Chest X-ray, PA view. Patient: 36 years old, sex F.
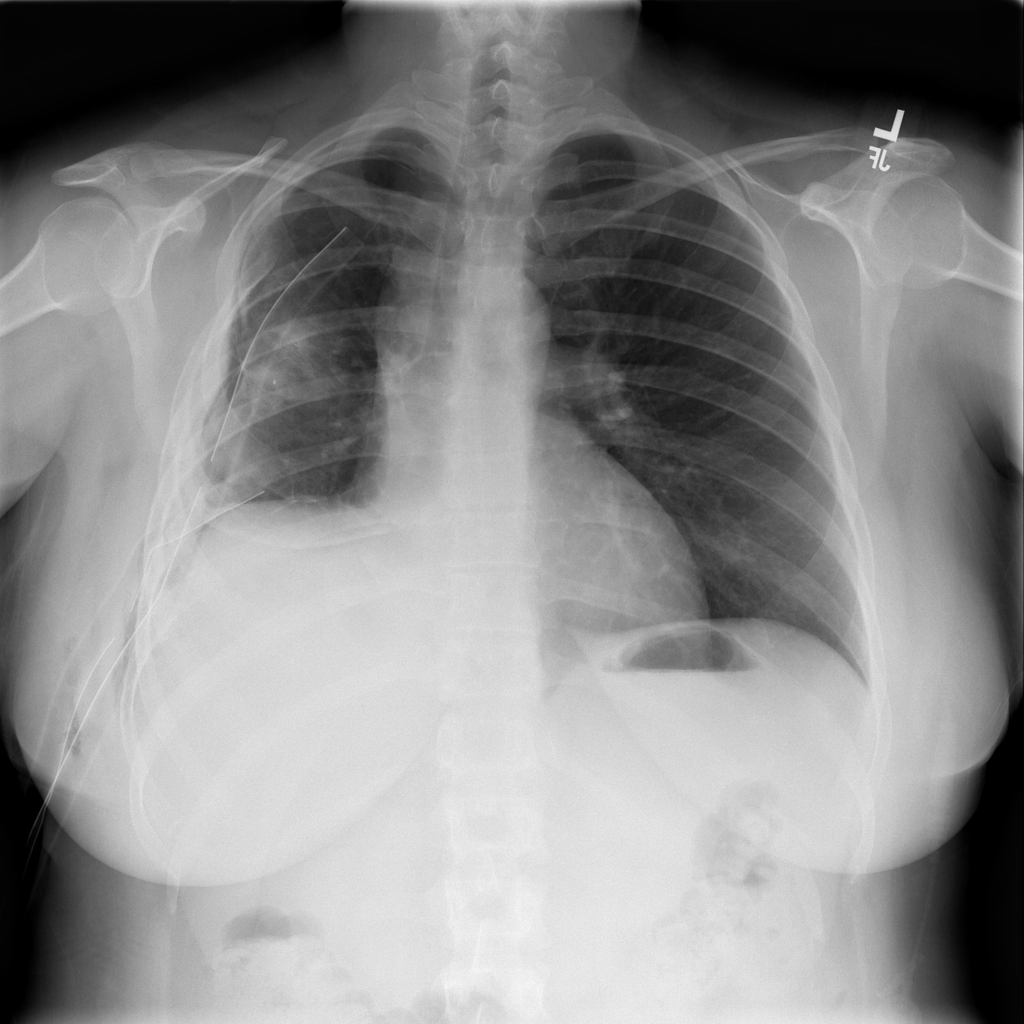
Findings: Pneumothorax